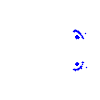
Particle: pion